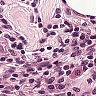
Metastatic tissue present: no